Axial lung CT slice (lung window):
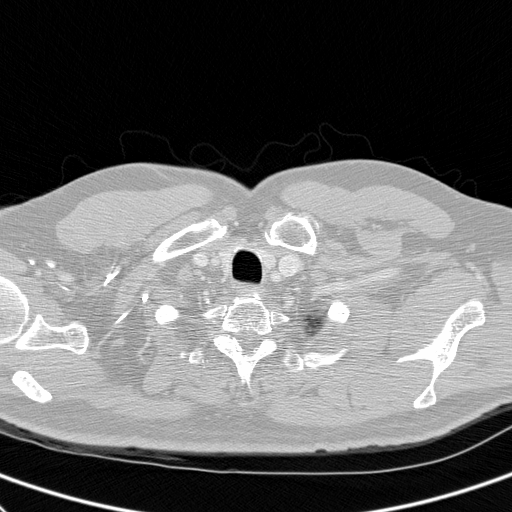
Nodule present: no